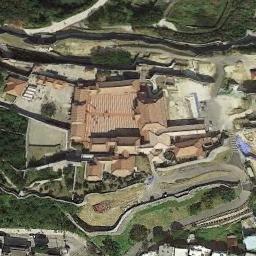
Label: palace